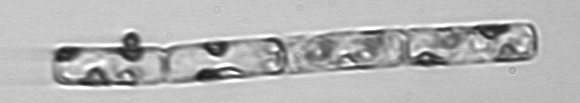
Label: Guinardia_delicatula